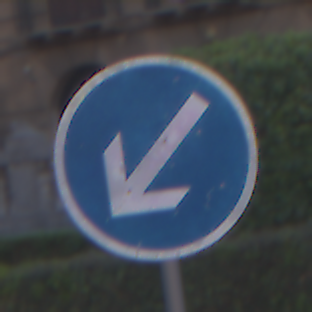
Verkehrszeichen: VorgeschriebeneVorbeifahrtLinks
Umgebung: Outdoor, Urban
Tageszeit: SunriseSunset
Wetter: PartlyCloudy
Licht: Natural
Jahreszeit: NotSpecified
Kontrast: LowContrast